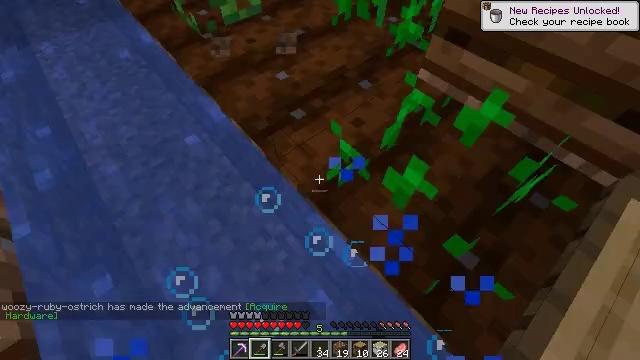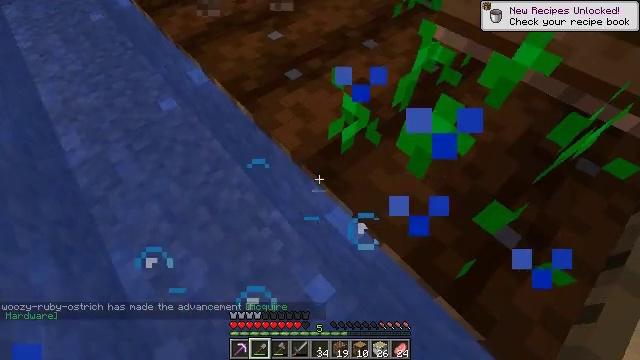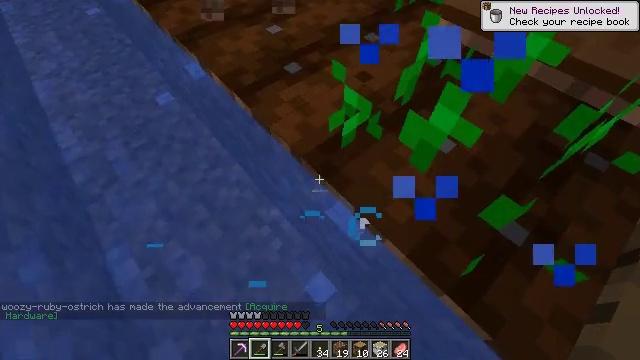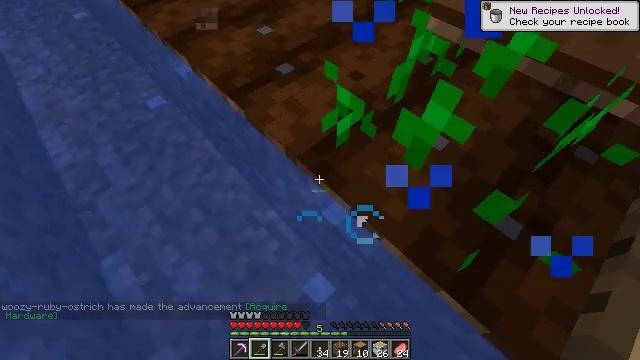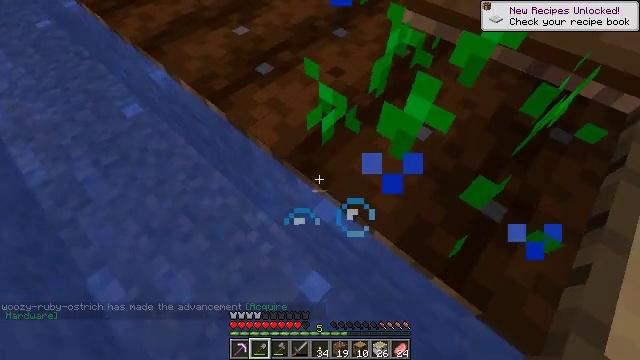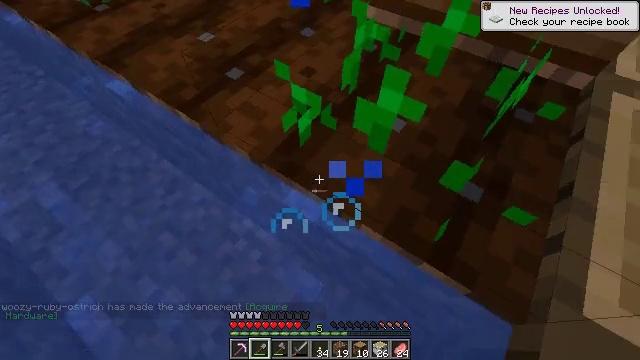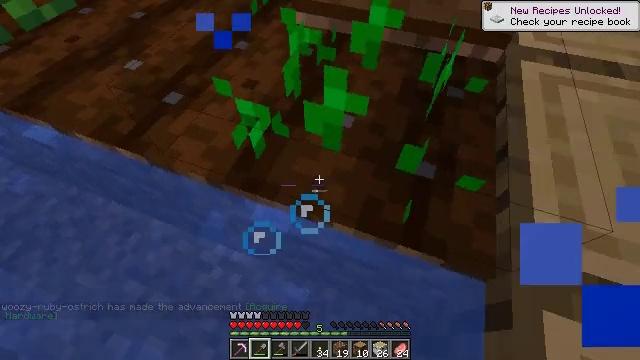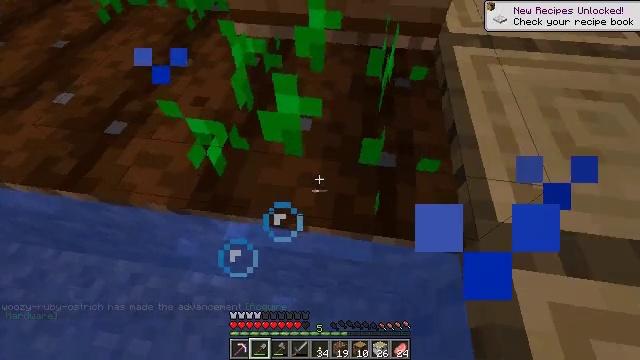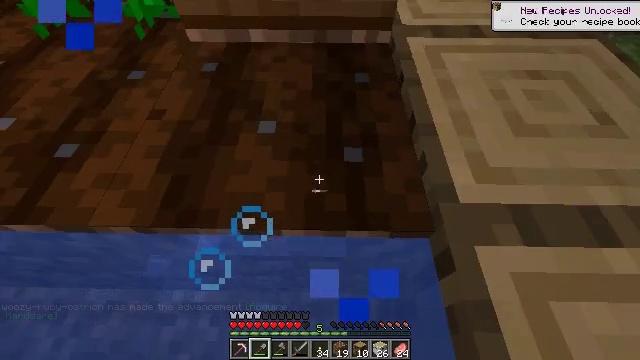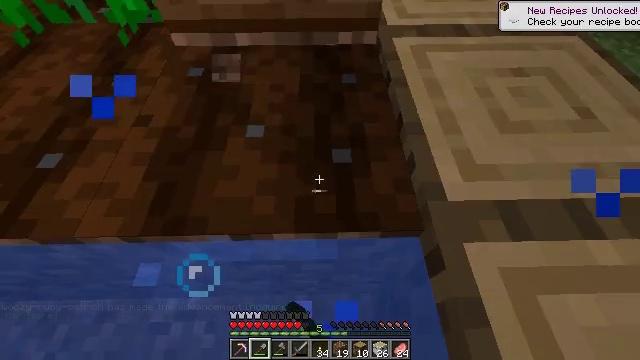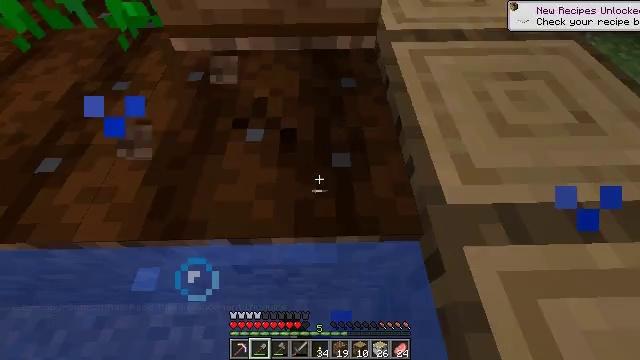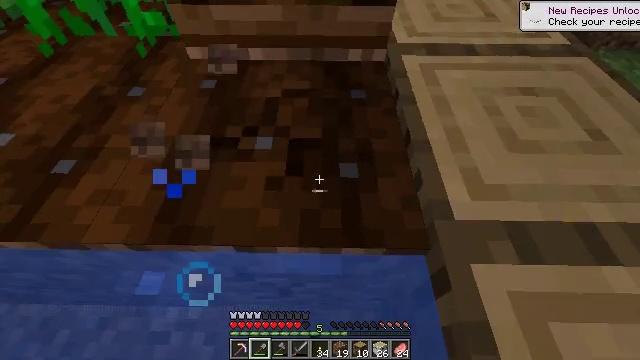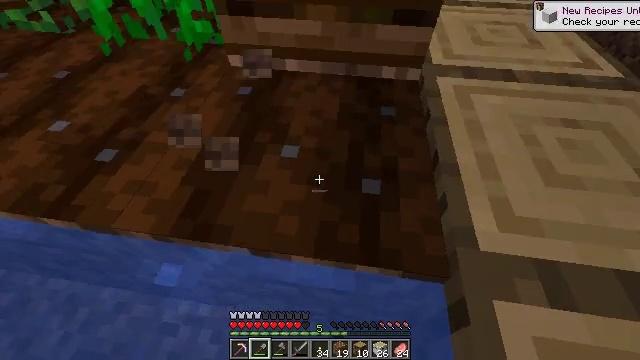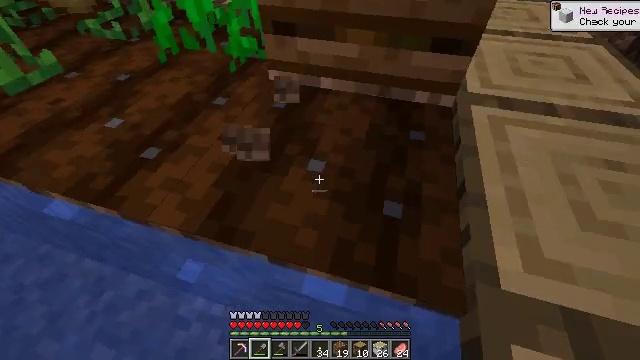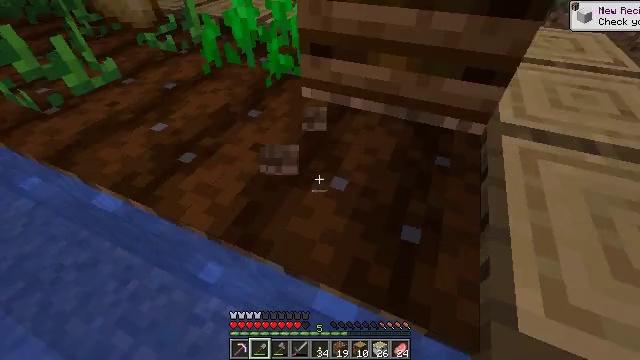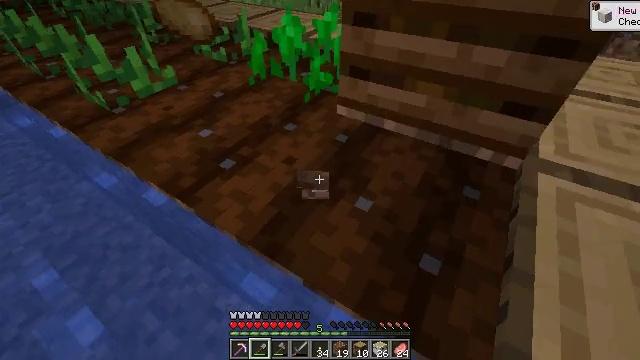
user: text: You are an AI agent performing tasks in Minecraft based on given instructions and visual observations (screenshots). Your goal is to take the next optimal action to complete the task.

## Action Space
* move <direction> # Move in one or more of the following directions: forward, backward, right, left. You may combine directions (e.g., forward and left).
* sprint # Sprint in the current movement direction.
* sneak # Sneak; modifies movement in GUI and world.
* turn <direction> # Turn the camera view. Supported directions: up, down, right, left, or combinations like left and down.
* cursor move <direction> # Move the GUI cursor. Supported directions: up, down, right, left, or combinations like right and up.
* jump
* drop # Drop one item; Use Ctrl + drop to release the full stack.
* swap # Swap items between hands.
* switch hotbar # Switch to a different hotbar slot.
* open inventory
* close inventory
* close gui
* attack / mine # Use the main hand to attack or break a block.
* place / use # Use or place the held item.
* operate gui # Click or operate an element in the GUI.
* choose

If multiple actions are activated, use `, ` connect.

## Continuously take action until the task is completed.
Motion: motion action
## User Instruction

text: Gather wheat by left-clicking on it.
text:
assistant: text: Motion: no_op
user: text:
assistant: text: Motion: move forward and move right
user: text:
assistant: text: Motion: move forward and move right, turn right
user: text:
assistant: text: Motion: move forward and move right, turn right
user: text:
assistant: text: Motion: move forward and move right, turn right
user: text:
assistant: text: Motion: move forward and move right, turn right and up
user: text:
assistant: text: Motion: move forward and move right, turn right
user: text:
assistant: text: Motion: move forward and move right, turn right, attack / mine
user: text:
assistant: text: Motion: move forward and move right, turn right, attack / mine
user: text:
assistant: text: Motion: move forward and move right, attack / mine
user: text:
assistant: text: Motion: move forward and move right, turn left and up, attack / mine
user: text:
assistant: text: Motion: move forward and move right, turn left and up
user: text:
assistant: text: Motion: move forward and move right, turn left and up, jump
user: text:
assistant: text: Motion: move forward and move right, turn left and up, jump
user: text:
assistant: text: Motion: move forward and move right, turn left and up, jump
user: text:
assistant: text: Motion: move forward and move right, turn left and up, jump
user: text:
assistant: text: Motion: move forward and move right, jump
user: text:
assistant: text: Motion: move forward, jump
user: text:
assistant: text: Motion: move forward, jump
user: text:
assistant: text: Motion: move forward, jump
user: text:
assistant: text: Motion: move forward, jump
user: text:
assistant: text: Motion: move forward, jump
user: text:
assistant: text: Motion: move forward
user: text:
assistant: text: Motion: move forward
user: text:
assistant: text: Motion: move forward
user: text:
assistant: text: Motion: move forward
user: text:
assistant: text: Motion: move forward
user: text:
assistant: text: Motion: move forward, turn down
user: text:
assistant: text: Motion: move forward, turn down, attack / mine
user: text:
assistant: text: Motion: move forward and move left, turn down, attack / mine